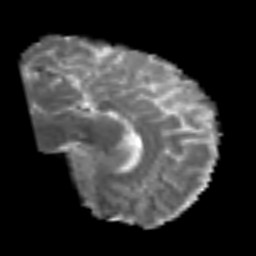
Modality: MD
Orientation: sagittal
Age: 50
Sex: male
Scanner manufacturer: siemens
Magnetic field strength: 3 T
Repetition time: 6.1 s
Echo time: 0.101 s